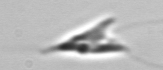
Label: Chrysochromulina_lanceolata